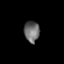
Tissue: skin
Cell type: Epithelial cells
Senescence score: 0.2651
Nuclear area (px): 316
Mean DAPI intensity: 107.915